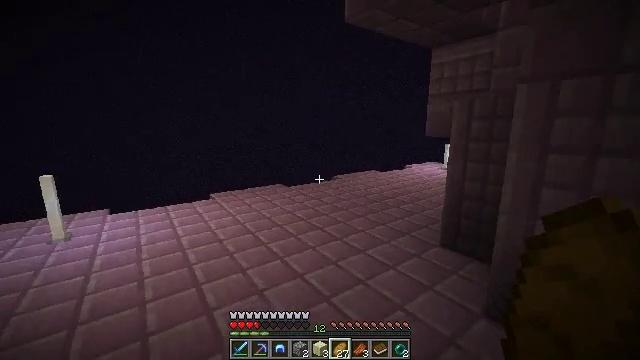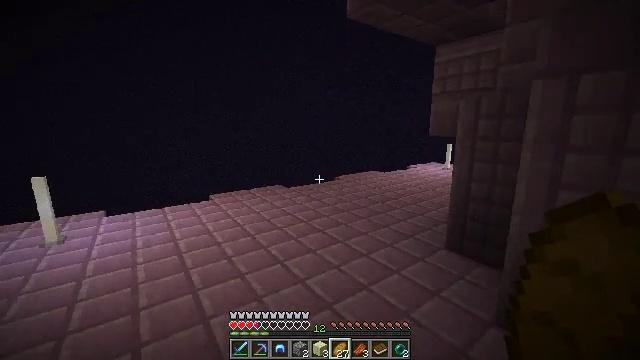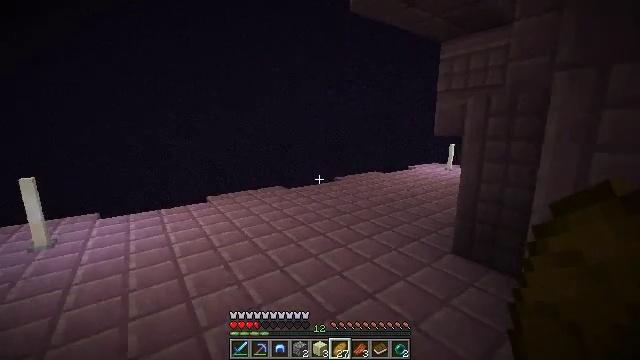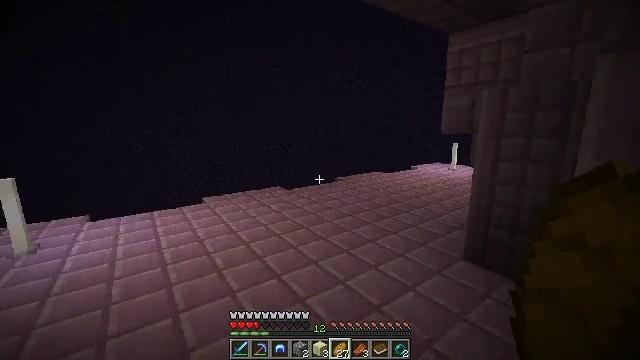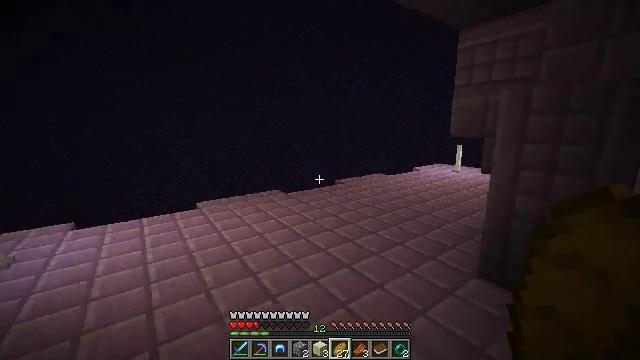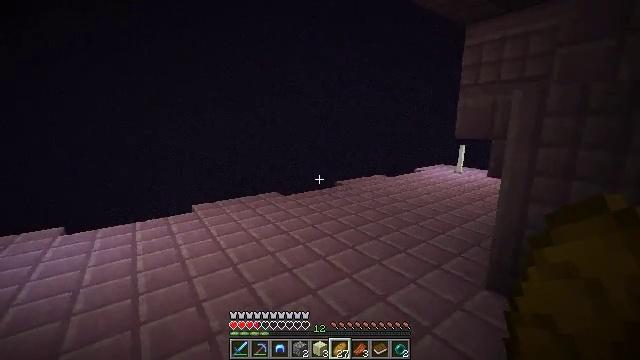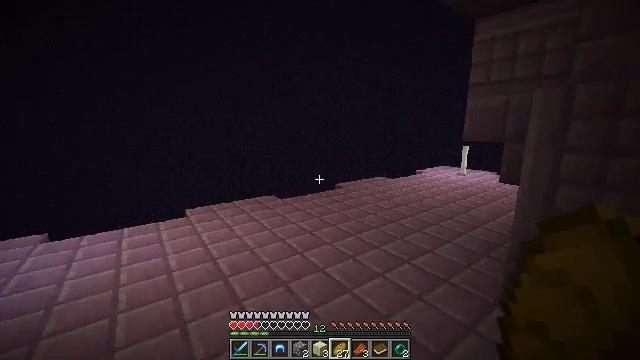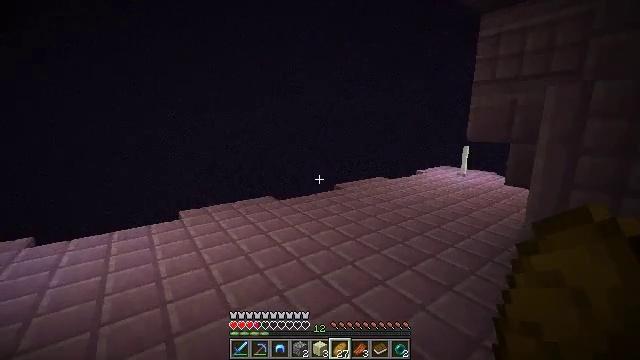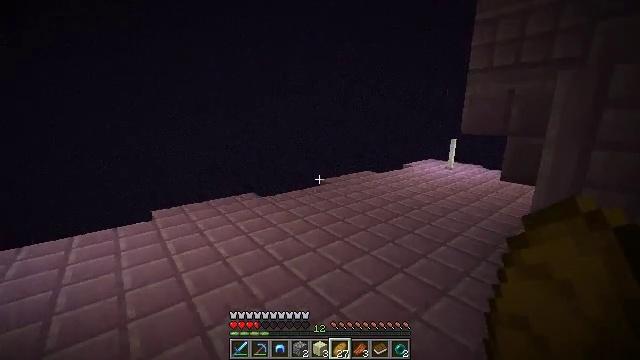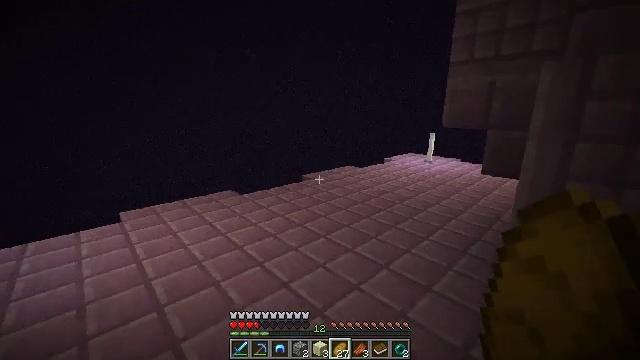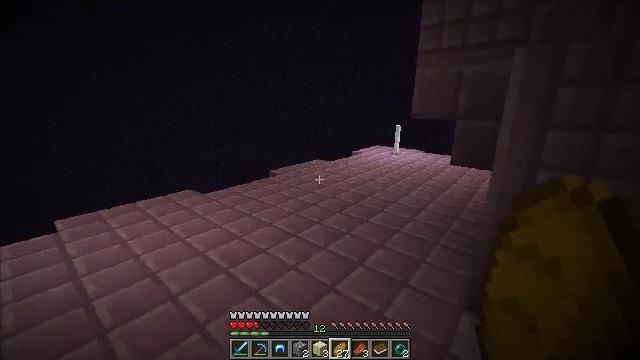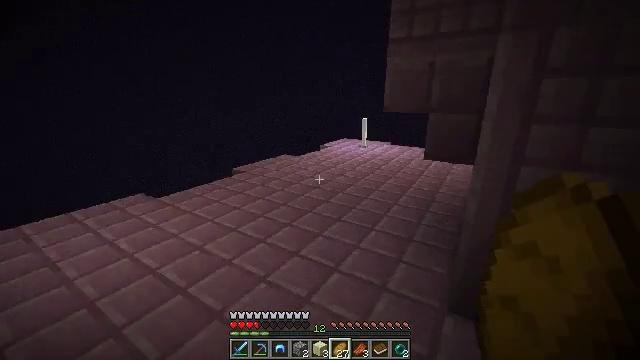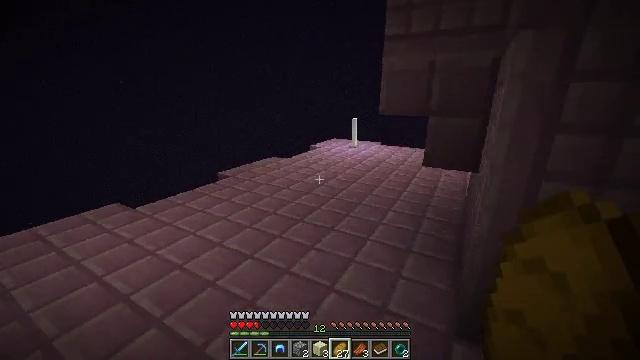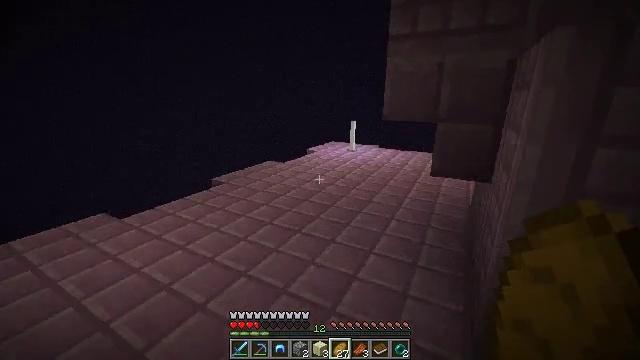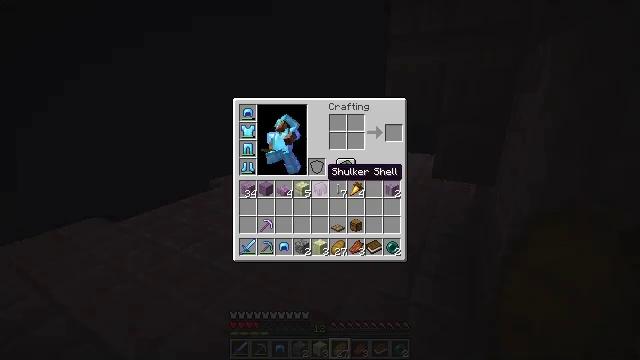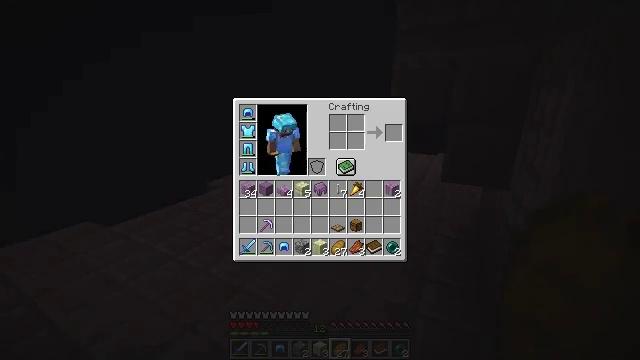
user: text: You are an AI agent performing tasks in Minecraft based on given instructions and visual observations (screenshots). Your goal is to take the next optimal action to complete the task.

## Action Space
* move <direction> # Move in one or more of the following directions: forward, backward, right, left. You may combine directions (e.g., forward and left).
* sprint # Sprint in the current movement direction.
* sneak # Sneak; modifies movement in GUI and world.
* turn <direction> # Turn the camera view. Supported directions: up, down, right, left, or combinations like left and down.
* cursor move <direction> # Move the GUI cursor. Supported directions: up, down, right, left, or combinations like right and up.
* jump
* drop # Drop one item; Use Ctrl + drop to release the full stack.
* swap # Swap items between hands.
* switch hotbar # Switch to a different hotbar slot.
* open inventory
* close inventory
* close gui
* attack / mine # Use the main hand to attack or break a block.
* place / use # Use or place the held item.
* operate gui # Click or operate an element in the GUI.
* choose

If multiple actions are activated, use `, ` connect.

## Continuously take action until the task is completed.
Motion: motion action
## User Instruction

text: Disassemble the purpur stairs block.
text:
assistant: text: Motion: move forward
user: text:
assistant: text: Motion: move forward
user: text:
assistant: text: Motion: move forward
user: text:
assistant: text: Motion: move forward
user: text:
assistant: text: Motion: move forward
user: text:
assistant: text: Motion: move forward
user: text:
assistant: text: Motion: move forward
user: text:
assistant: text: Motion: move forward, turn right and down
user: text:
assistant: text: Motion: move forward, turn right and down
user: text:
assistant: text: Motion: move forward, turn right and down
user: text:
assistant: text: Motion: move forward, turn right and down
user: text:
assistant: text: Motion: move forward, turn right
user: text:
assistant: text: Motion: move forward
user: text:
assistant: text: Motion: move forward, open inventory
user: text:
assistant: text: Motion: move forward, open inventory
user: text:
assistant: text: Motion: open inventory
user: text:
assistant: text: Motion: cursor move right
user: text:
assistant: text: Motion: cursor move right and down
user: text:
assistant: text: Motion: cursor move right and down
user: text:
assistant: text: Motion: sneak, cursor move down
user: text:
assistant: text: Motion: sneak, cursor move left
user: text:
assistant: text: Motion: sneak, cursor move left
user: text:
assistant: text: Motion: sneak
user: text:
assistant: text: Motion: sneak
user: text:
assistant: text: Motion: sneak
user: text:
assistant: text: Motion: sneak, cursor move down
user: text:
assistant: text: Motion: sneak
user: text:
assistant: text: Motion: sneak
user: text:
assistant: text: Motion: sneak
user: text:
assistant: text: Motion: sneak, operate gui